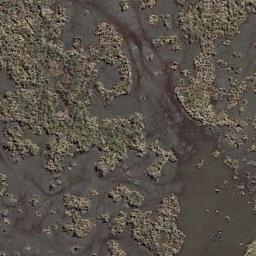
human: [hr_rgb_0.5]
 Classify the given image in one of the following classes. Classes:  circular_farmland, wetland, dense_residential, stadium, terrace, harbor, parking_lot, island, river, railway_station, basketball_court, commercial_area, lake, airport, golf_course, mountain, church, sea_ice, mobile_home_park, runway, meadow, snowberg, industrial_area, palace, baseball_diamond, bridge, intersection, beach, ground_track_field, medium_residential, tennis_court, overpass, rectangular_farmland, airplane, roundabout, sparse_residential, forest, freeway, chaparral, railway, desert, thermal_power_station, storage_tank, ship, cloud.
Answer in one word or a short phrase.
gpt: wetland